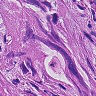
Metastatic tissue present: yes